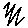
Label: zigzag